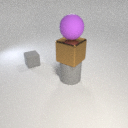
large gray rubber cylinder below large brown metal cube